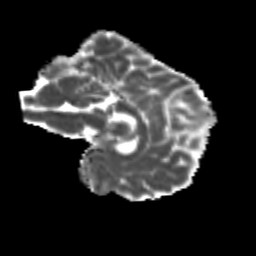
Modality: MD
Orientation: sagittal
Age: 19
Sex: female
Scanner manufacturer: siemens
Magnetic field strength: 3 T
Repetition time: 3.5 s
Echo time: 0.104 s